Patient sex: M
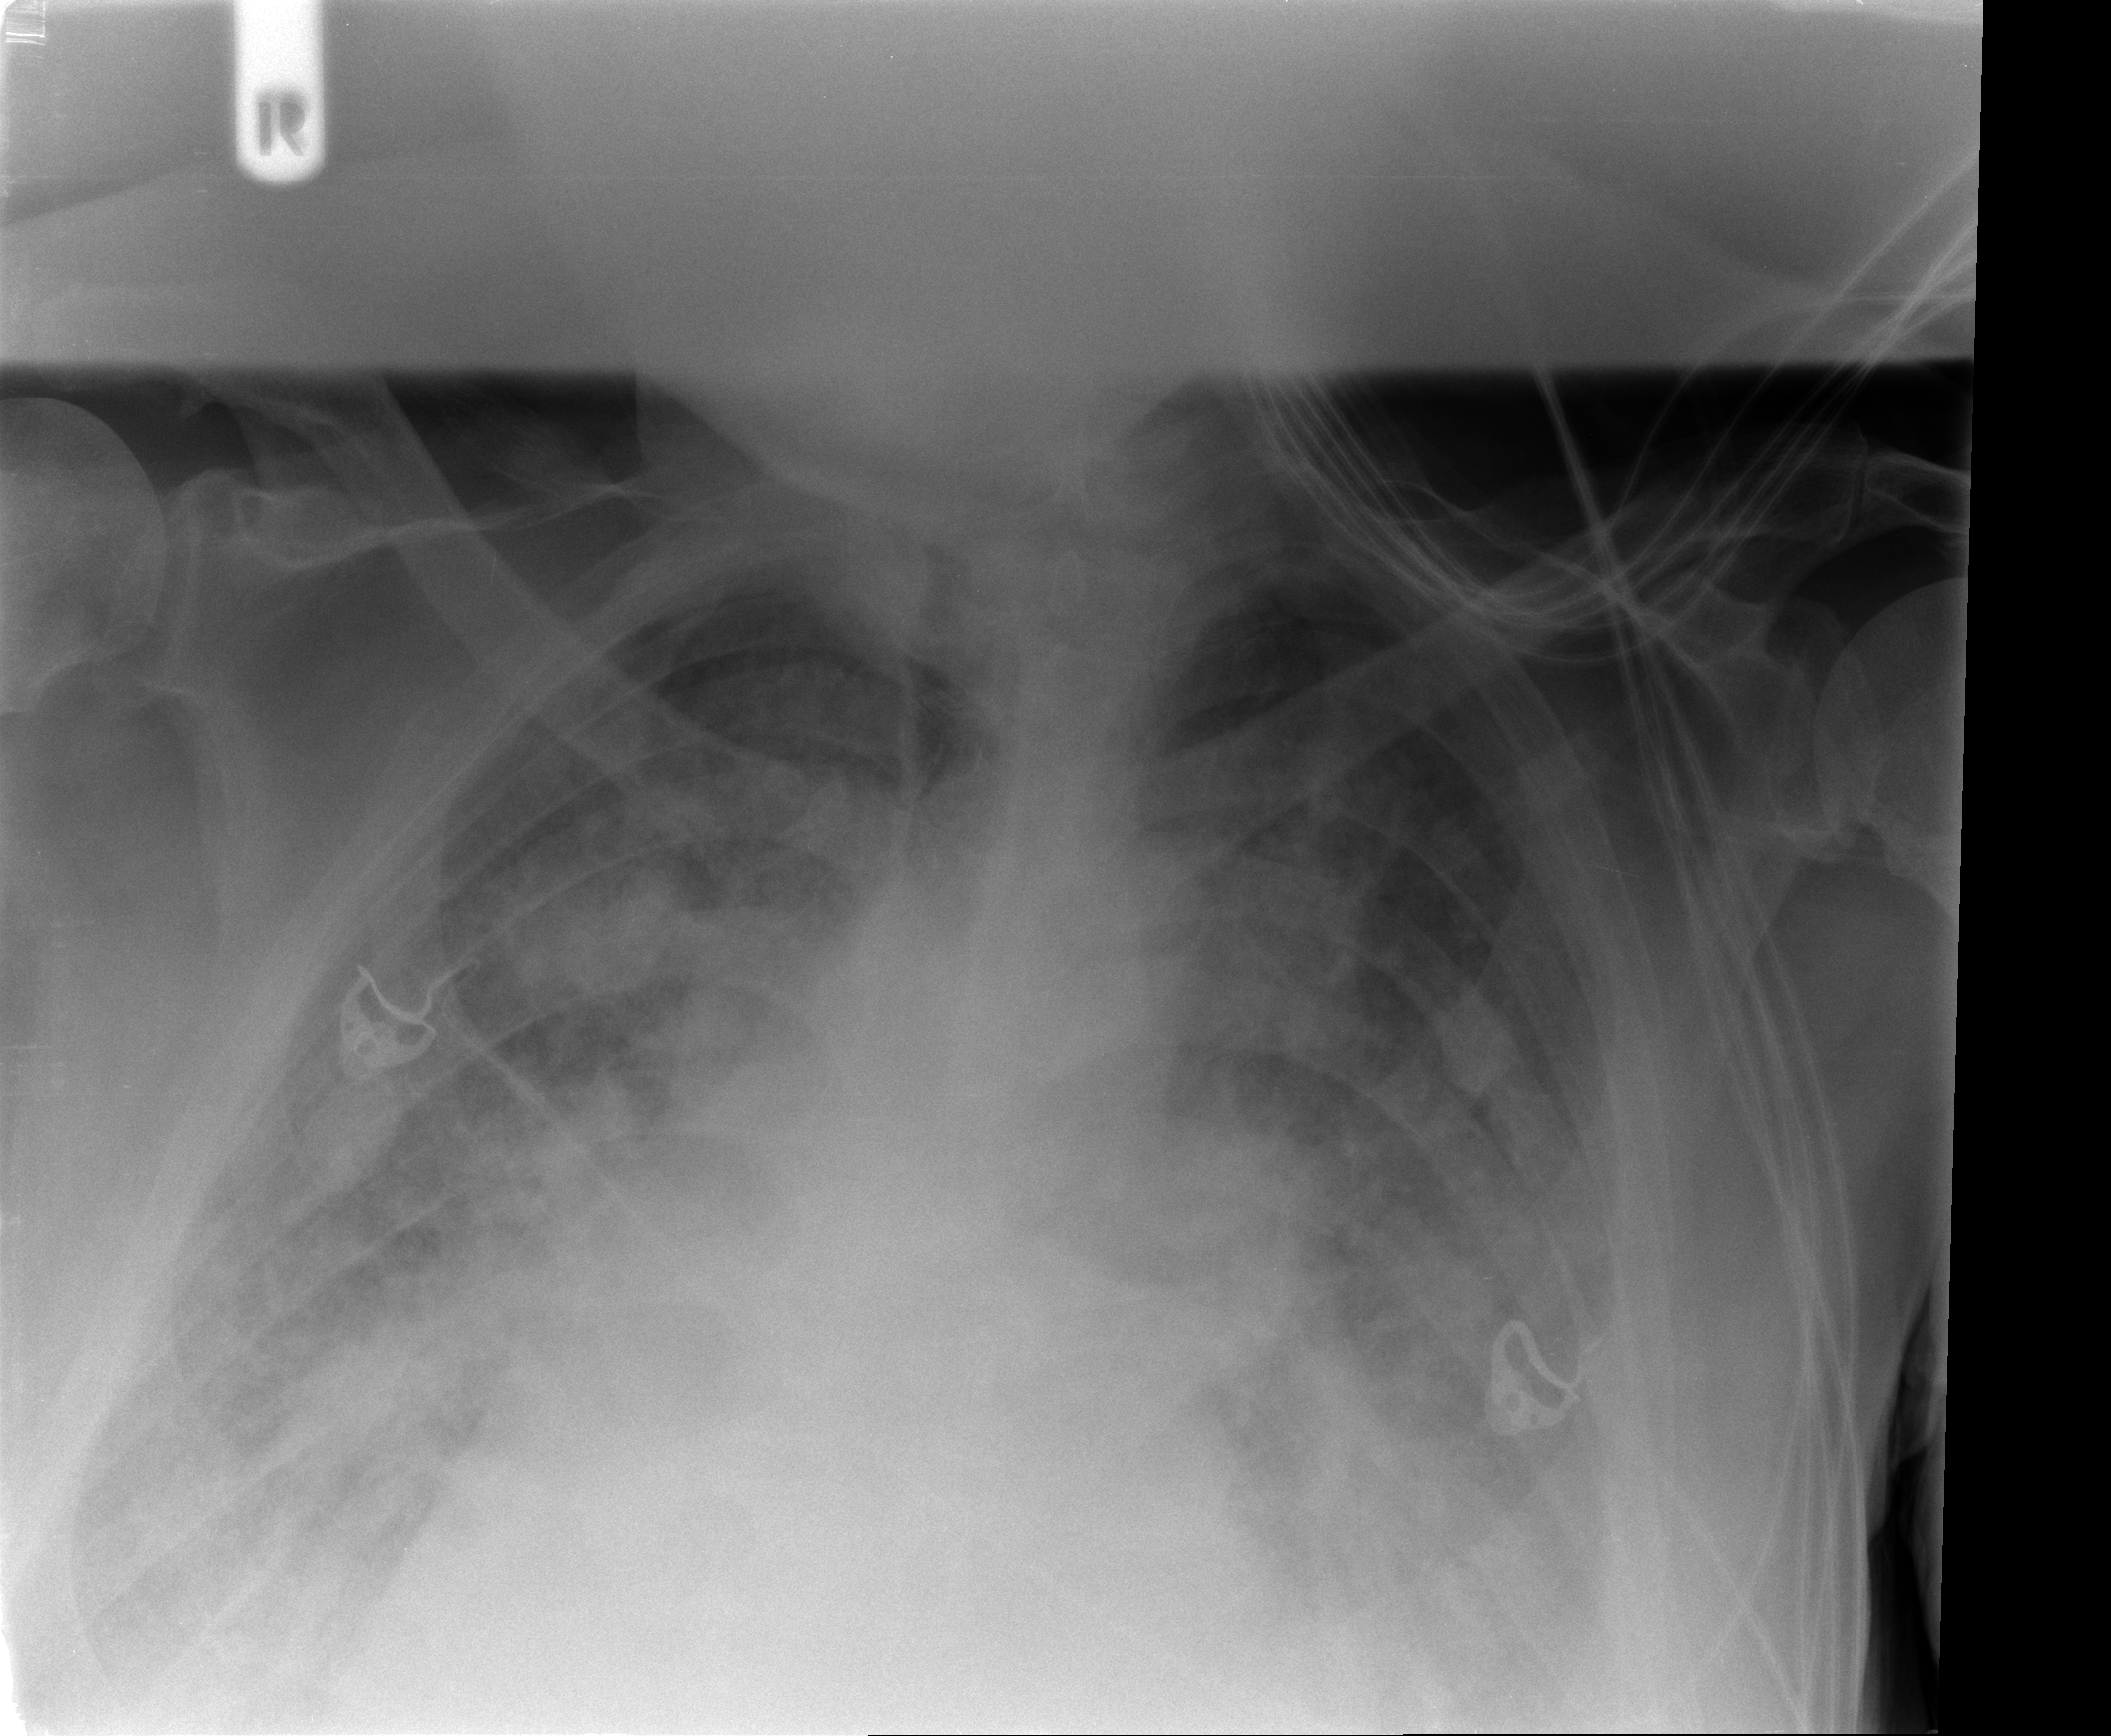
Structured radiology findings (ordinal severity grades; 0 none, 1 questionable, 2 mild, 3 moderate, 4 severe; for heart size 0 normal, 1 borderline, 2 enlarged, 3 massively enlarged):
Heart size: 2
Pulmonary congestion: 3
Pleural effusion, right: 2
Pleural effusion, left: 2
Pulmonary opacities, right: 4
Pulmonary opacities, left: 4
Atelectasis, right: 3
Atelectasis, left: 3